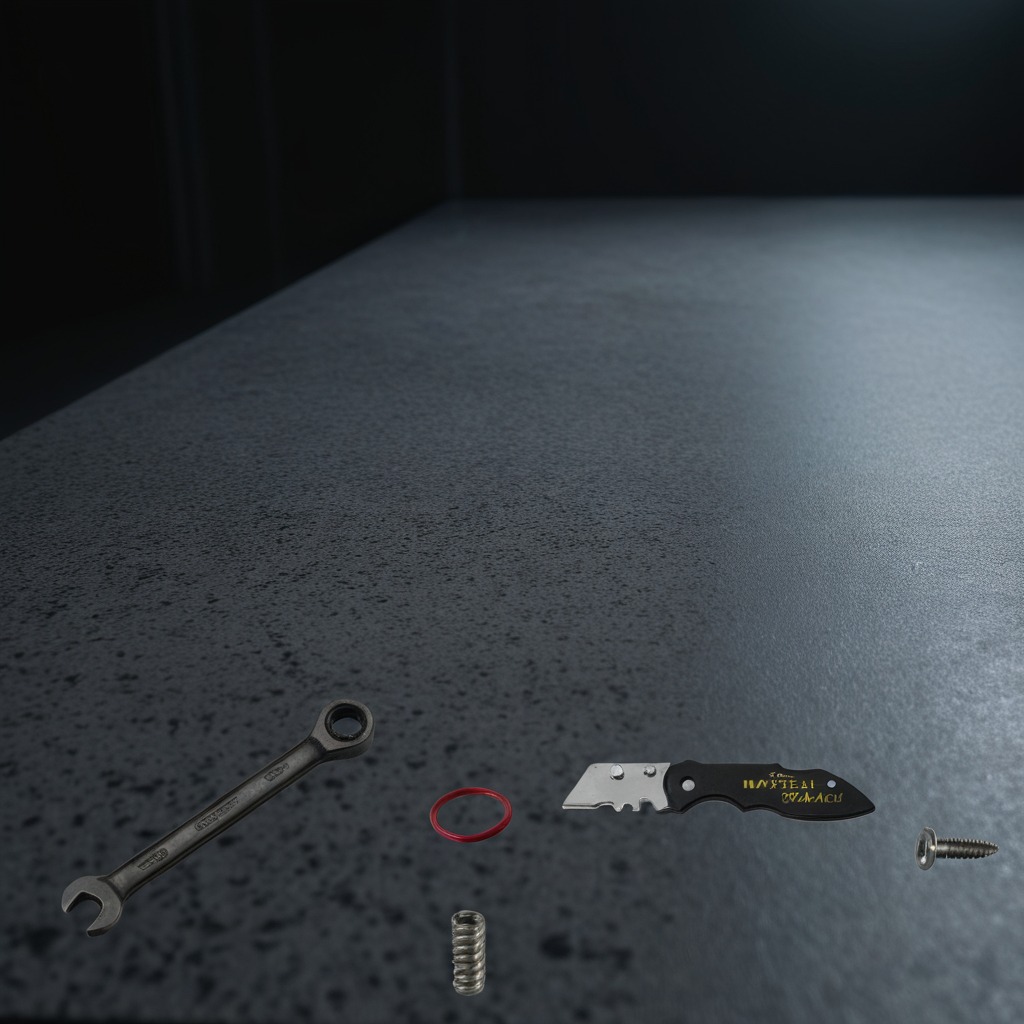
A rubber O'ring, a utility knife, a metal machine screw, a coiled metal spring, and a wrench are lying on the clean granite table inside a workshop at night dim ambient light soft shadows worn but